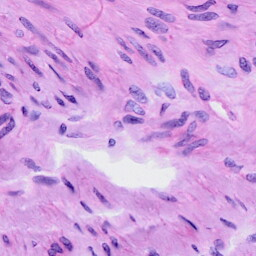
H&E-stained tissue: Cervix